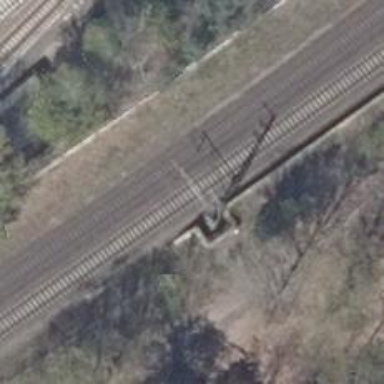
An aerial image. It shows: Railway milestone with catenary mast.